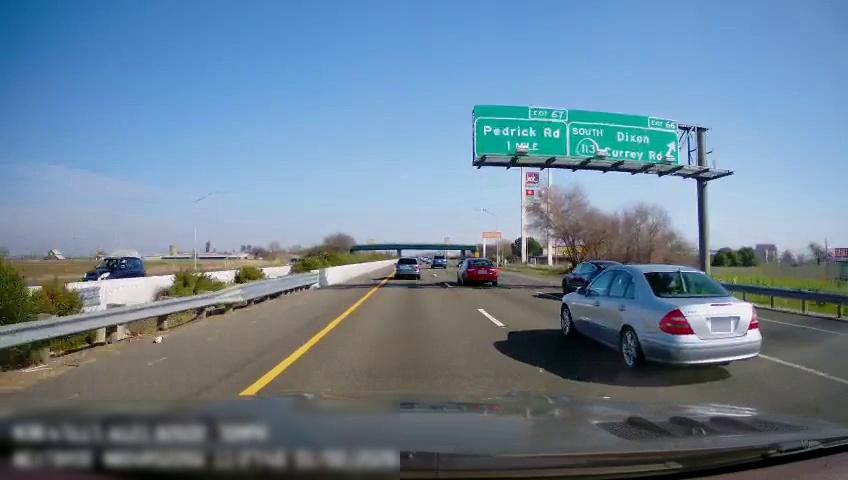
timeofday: Day
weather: Sunny
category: Drivable Space
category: Vehicles | SUV
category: Vehicles | SUV
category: Vehicles | Car
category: Vehicles | Car
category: Vehicles | SUV
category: Vehicles | Car
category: Lanes | Current Lane
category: Lanes | Current Lane
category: Lanes | Alternate Lane
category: Lanes | Alternate Lane
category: Traffic | Signs